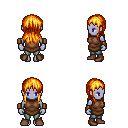
a pixel art fantasy rpg character, female body template, dark elf, purple skin, brown tunic, teal pants, light blonde unkempt hairstyle, leather bracers, brown shoes, four views (front, back, left, right), 2x2 character sprite sheet, small pixel art, hard edges, no anti-aliasing